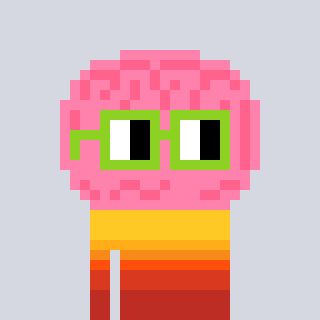
a pixel art character with square light green glasses, a brain-shaped head and a yellow-colored body on a cool background